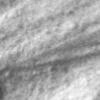
Label: no_change